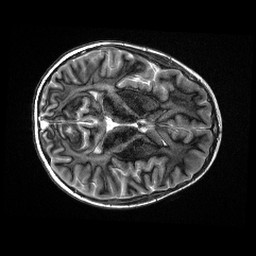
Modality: MP2RAGE
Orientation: axial
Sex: male
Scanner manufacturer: siemens
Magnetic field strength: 3 T
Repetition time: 5 s
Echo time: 0.00368 s